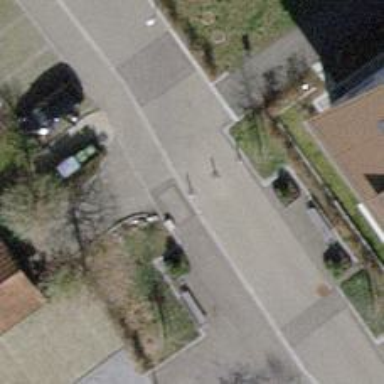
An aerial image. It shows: Grey bollard serving as barrier.